Question: Don't know if the title is spot on, as I can't come up with a better description. I'll try to clarify it here, but it's a little tricky.
I'm working on have a order system, with handles cases. Each case can be divided into stages, but not always. All so each case will at one point get a "In production" state. The "In production" state has 2 dates for cases without stages and 2 dates for cases with stages
- one for a deadline when is should be in production and one for when it actually was put in production.
Now that gives me 4 dates I need to order my Query by.
My problem is, that cases "in production" should be order together, and cases not "in production" should be order together, no matter if it a case with stages or not. I just need to look at different fields depending on the case have stages or not.
How do I do that?
I'll try to make a image, to make it more understandable.

e21, e23, r532i and r571a is all dates, and should be ordered as dates.
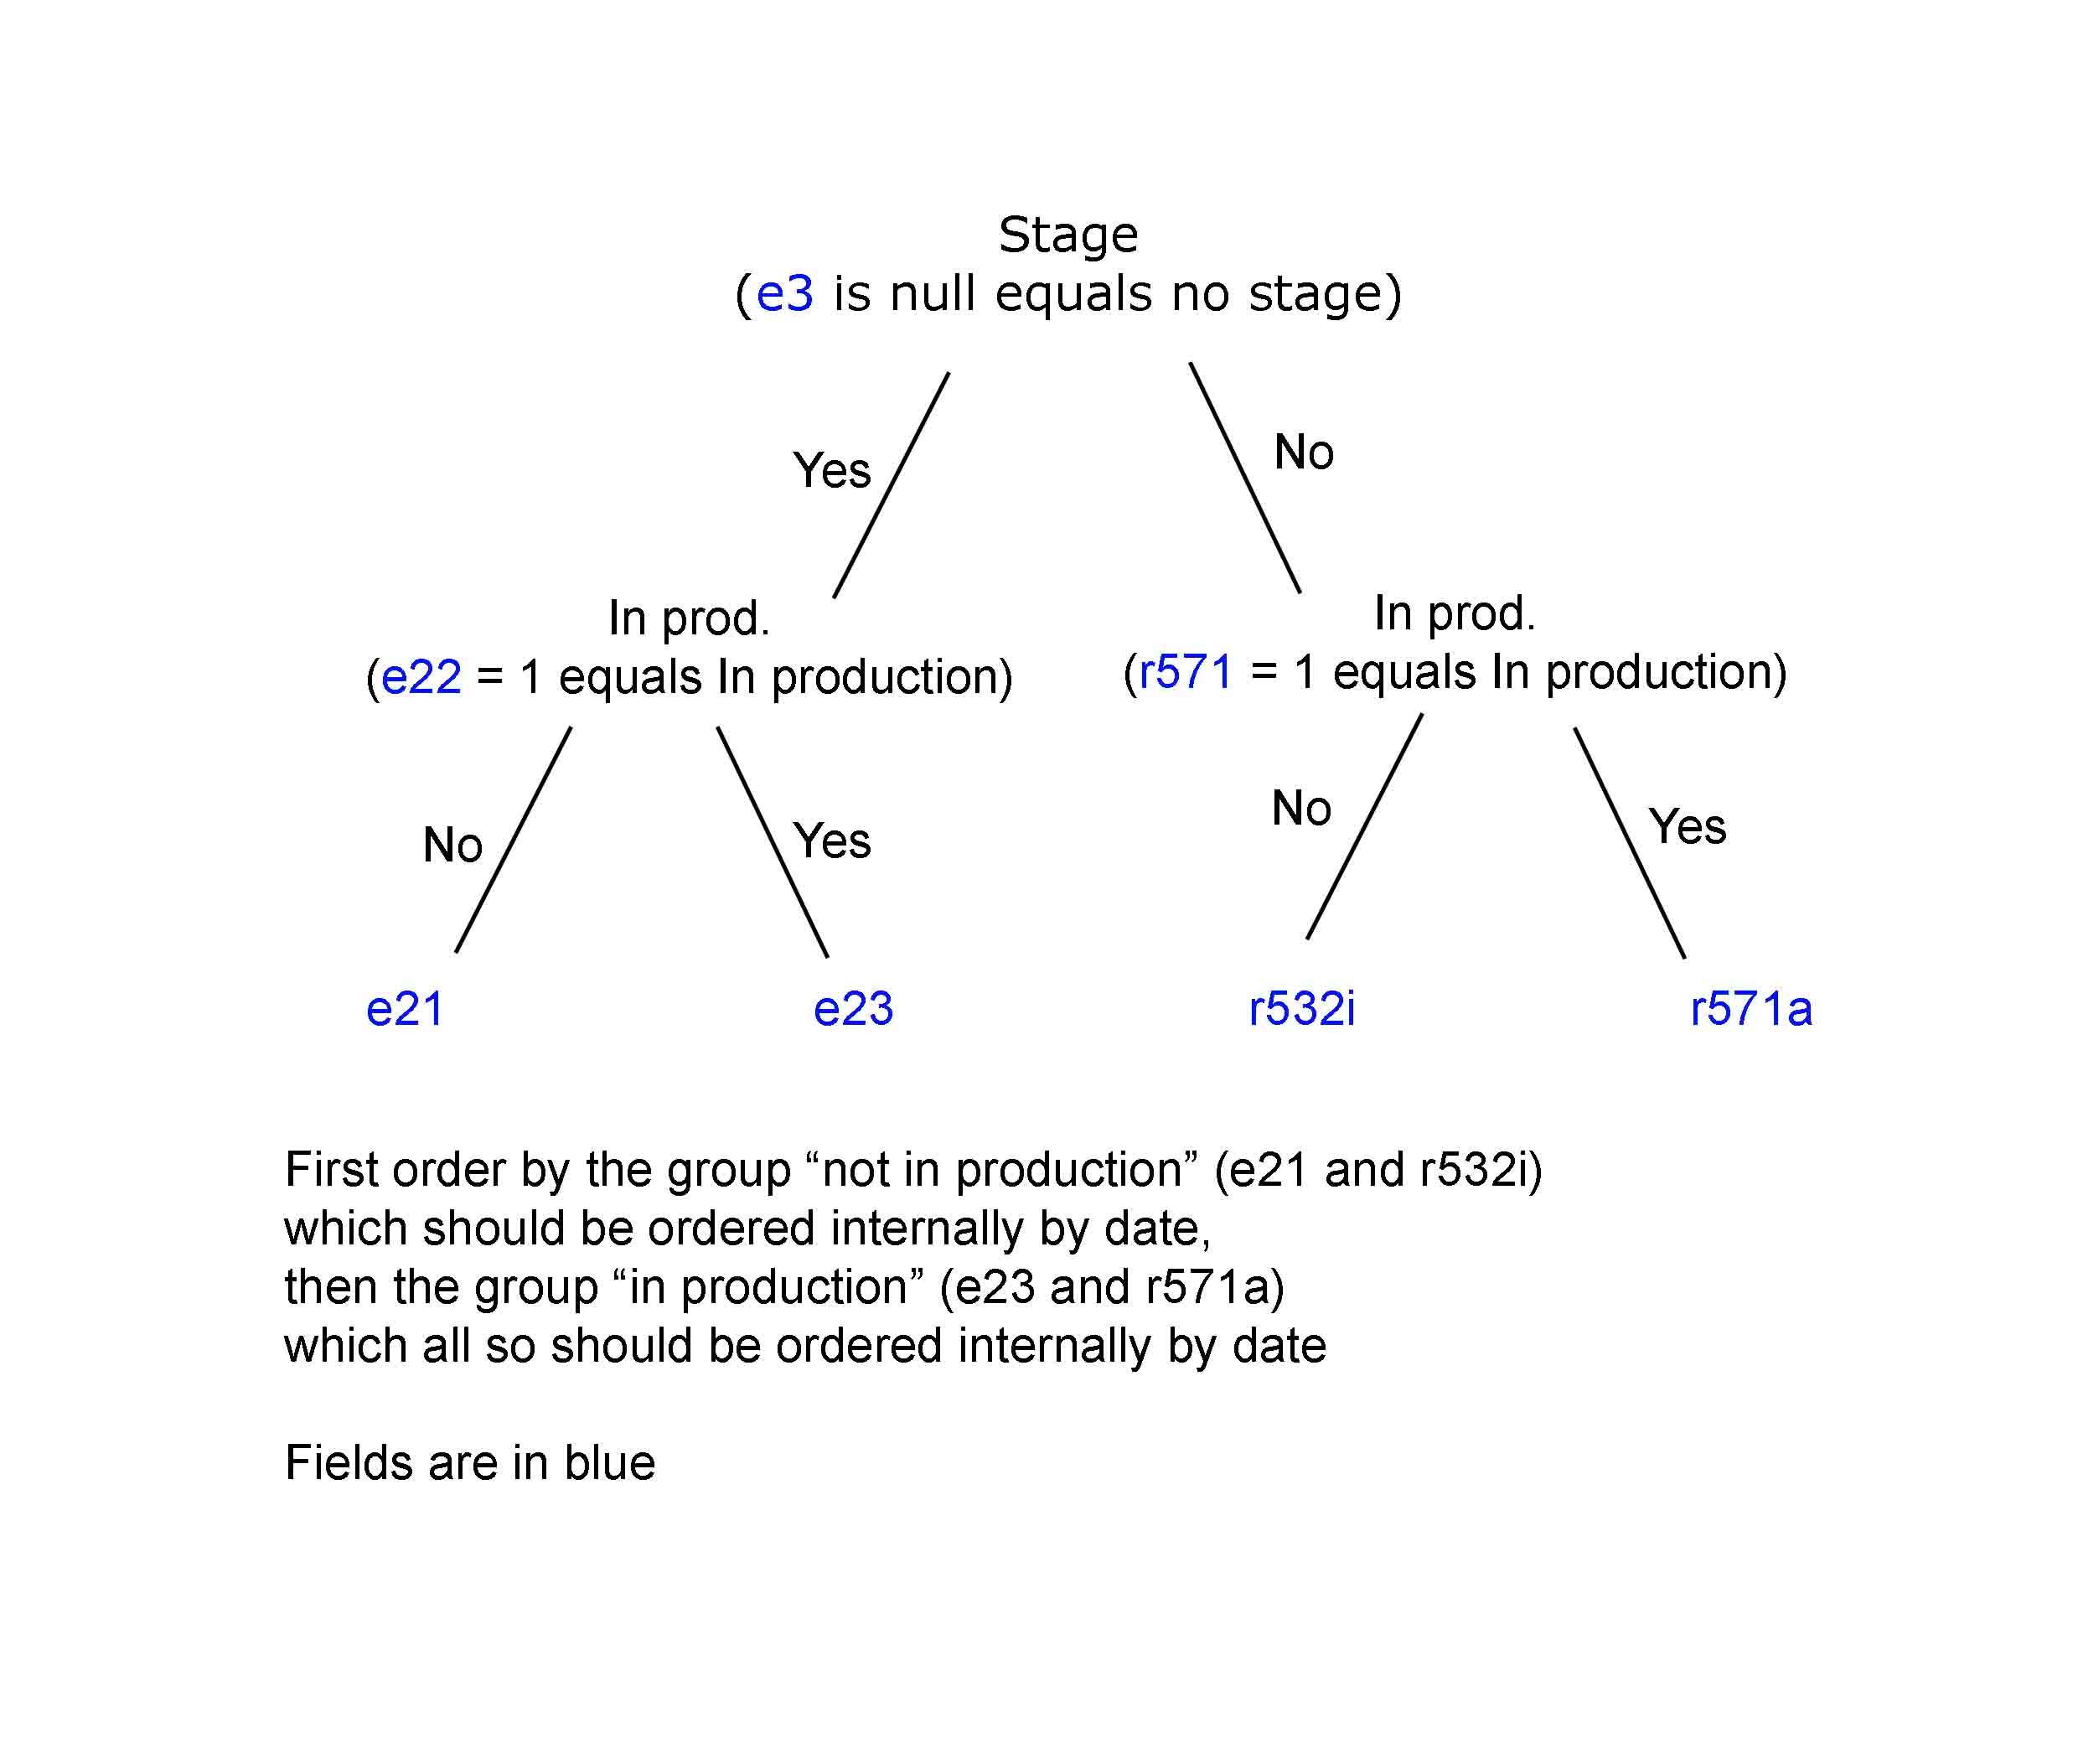
Answer: You can use multiple ifs for selecting and ordering. On large data volumes it might become inefficient, though.
Example:
'''
select id, if( id < 2, if (id > 6, 7, 8), 4 )
from a
order by if( id < 2, if (id > 6, 7, 8), 4 );
+----+------------------------------------+
| id | if( id < 2, if (id > 6, 7, 8), 4 ) |
+----+------------------------------------+
| 2 | 4 |
| 3 | 4 |
| 4 | 4 |
| 5 | 4 |
| 6 | 4 |
| 11 | 4 |
| 12 | 4 |
| 13 | 4 |
| 1 | 8 |
+----+------------------------------------+
'''